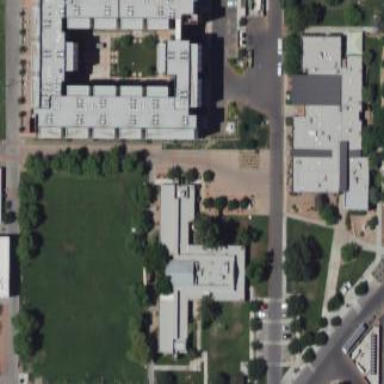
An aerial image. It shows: University building.